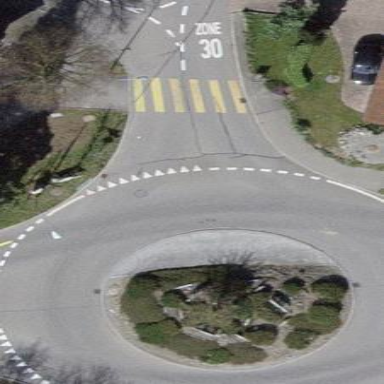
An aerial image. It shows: Secondary road made of asphalt leading to roundabout.